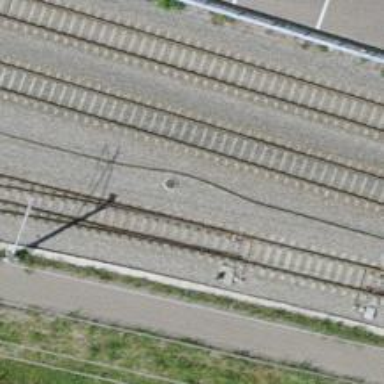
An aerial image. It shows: Railway switch.